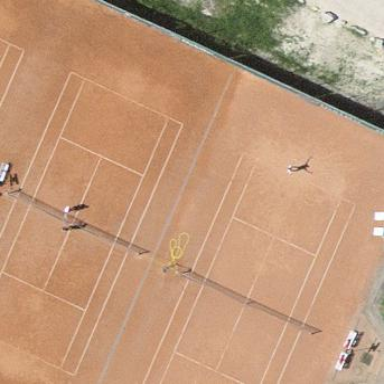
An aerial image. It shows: Tennis court with sandy surface located in pitch designated for leisure land.